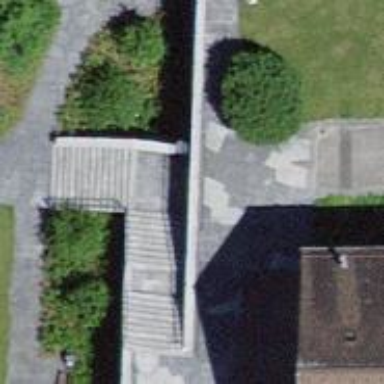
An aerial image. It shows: Set of steps made of paving stones.